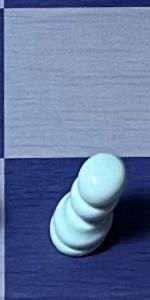
Label: Pawn_White